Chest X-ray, AP view. Patient: 36 years old, sex F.
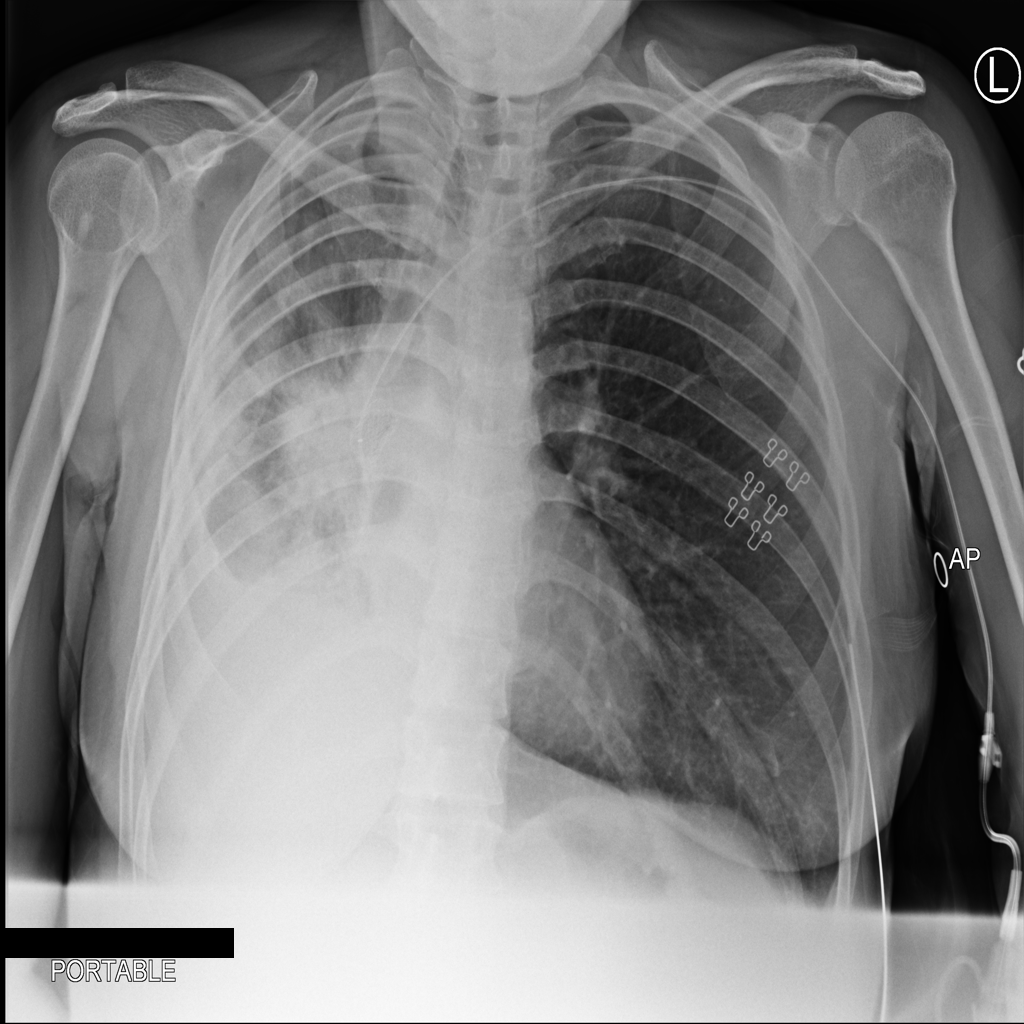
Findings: Effusion